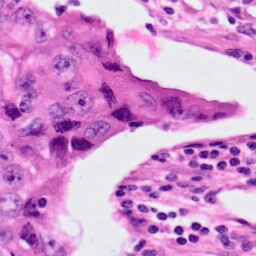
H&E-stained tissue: Lung